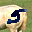
Label: 5